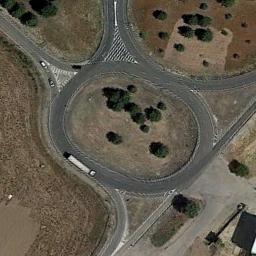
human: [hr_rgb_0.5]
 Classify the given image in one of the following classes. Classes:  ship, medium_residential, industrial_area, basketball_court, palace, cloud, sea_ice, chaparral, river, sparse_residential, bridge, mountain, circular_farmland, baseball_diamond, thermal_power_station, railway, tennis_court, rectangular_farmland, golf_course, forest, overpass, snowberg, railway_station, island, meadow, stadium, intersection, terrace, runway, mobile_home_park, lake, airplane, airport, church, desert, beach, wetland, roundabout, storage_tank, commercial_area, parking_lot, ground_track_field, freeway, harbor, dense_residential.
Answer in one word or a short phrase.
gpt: roundabout